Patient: sex M, age 57
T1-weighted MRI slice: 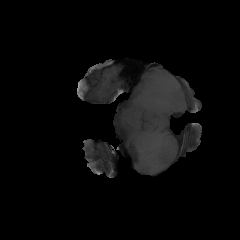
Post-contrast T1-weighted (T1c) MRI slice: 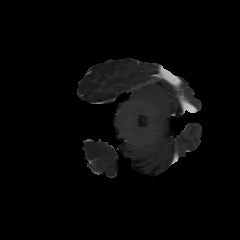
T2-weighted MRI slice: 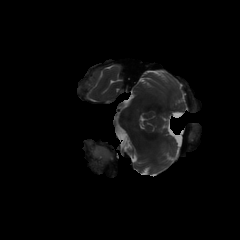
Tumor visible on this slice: yes
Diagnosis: Glioblastoma, IDH-wildtype
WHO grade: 4